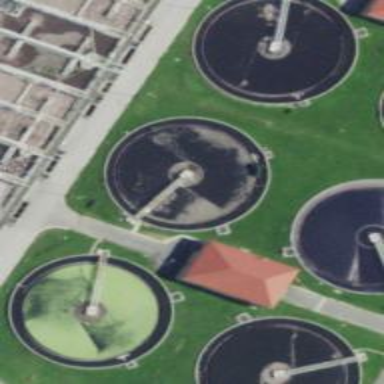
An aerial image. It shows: Image of wastewater.